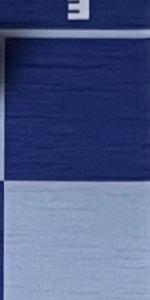
Label: Empty